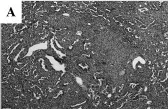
Immunohistological staining with. Hematoxylin, and ,eosin.
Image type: pathology (immunostaining)